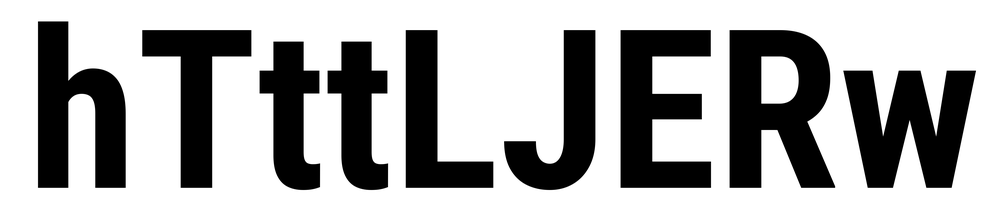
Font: Roboto_Condensed_Bold